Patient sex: M
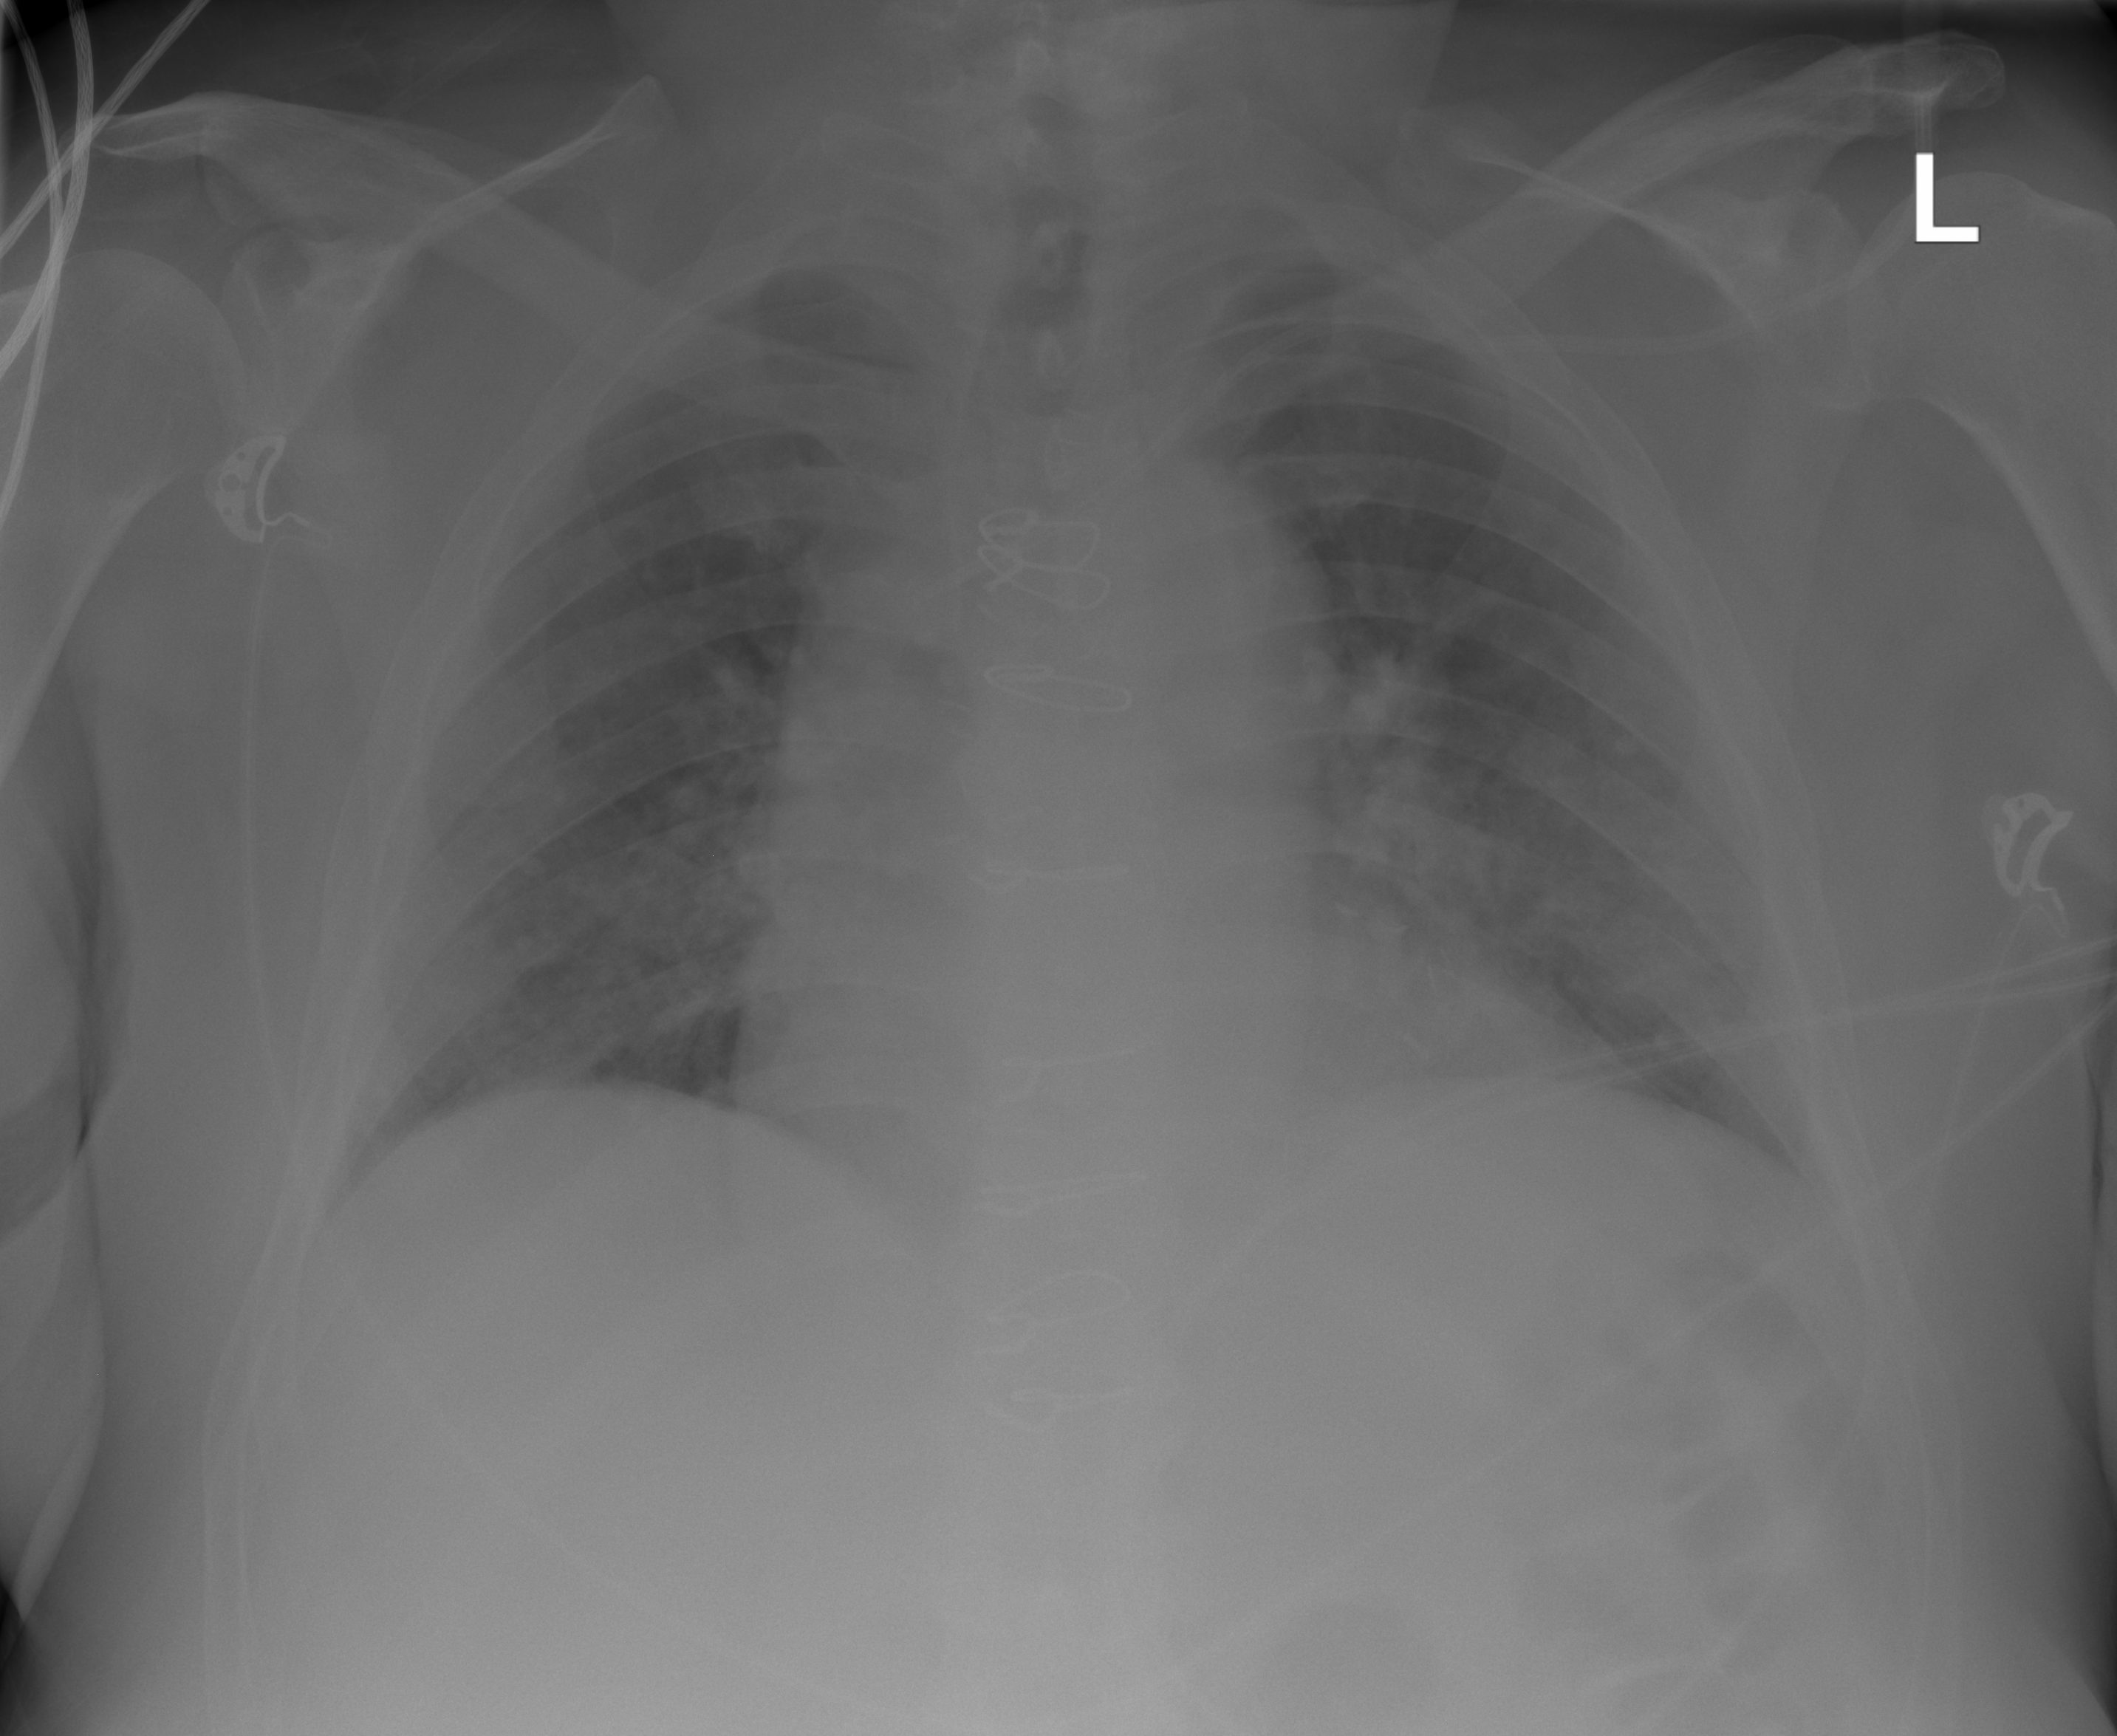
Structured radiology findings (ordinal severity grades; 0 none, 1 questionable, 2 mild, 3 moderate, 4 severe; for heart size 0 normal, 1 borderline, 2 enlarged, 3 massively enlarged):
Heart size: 2
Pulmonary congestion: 2
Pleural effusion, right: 0
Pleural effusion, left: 0
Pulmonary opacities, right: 0
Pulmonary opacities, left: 0
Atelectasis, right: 1
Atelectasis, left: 2